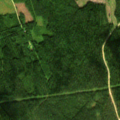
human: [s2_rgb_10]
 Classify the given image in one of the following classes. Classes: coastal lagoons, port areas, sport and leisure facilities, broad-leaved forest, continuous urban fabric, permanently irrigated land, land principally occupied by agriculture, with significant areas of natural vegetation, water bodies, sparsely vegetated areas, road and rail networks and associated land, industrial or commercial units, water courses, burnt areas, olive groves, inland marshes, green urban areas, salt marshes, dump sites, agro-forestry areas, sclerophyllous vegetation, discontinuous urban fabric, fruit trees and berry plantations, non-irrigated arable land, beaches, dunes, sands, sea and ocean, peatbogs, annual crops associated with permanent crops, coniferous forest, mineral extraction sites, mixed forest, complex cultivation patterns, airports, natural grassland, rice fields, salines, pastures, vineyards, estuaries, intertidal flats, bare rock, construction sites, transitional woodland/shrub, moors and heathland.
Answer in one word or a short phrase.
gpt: coniferous forest, mixed forest